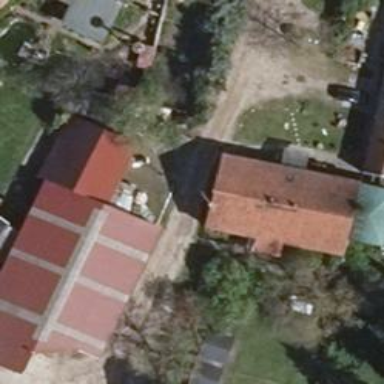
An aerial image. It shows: Building with gabled roof. The roof is oriented along the building and has dark grey color.